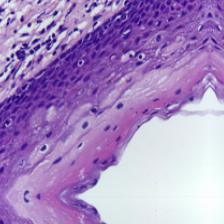
Diagnosis: Normal